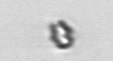
Label: Heterocapsa_rotundata